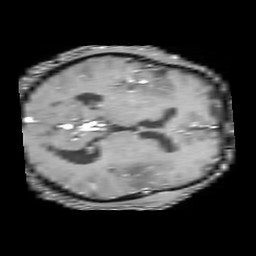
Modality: T1w
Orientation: axial
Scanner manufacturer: philips
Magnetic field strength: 1.5 T
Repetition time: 0.2105 s
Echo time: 0.001948 s